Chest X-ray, AP view. Patient: 52 years old, sex M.
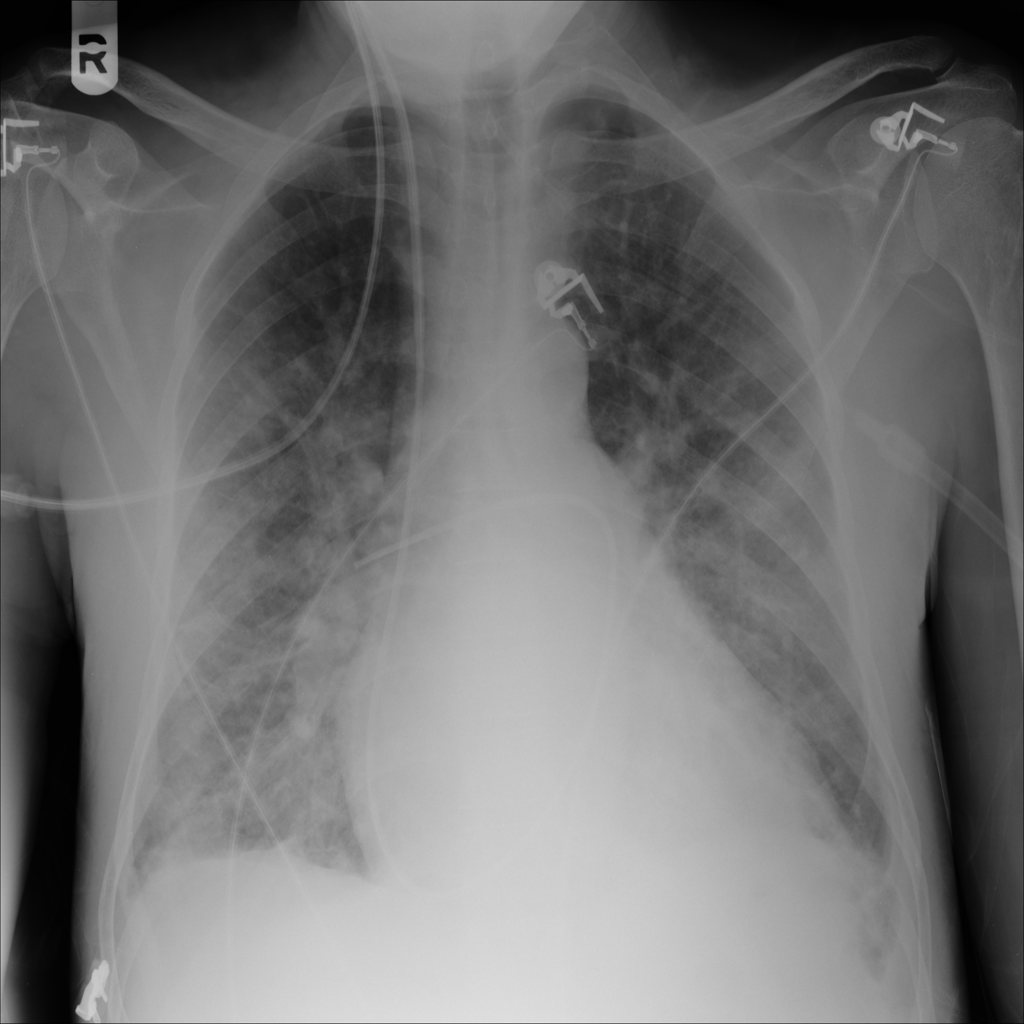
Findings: Cardiomegaly, Effusion